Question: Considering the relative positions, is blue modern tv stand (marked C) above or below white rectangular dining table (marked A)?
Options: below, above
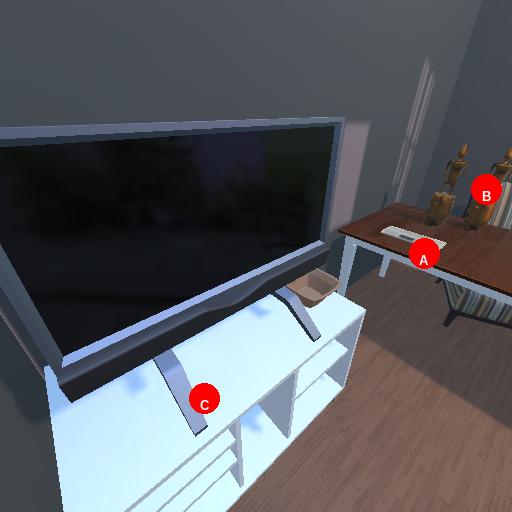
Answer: below